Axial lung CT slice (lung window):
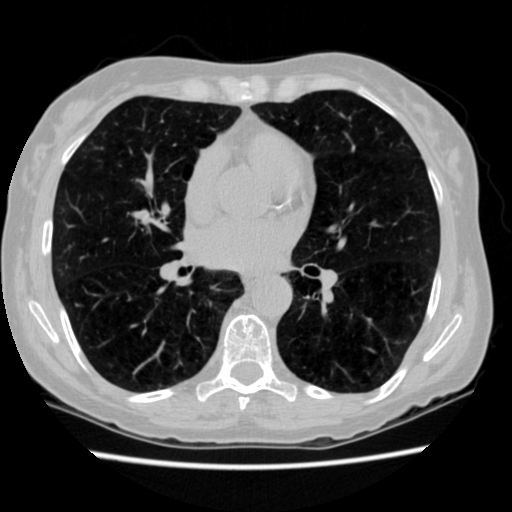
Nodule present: no